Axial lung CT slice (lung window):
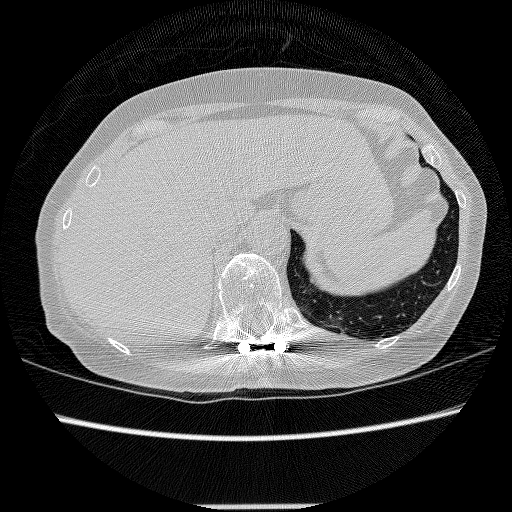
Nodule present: no